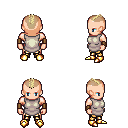
a pixel art fantasy rpg character, male body template, human, light skin, white tunic, gold greaves, white blonde short mohawk hairstyle, leather bracers, gold boots, four views (front, back, left, right), 2x2 character sprite sheet, small pixel art, hard edges, no anti-aliasing